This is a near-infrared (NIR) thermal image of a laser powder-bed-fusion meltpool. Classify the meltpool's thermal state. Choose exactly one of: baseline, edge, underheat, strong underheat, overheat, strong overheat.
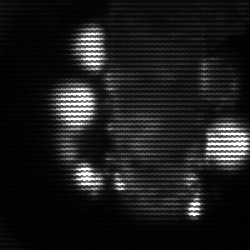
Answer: strong underheat